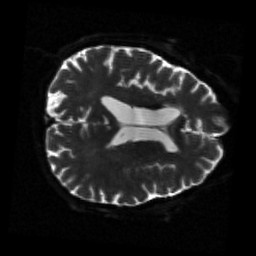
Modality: sbref
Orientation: axial
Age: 72
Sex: male
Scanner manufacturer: siemens
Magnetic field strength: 3 T
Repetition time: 5.25 s
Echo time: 0.08 s